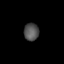
Tissue: skin
Cell type: Epithelial cells
Senescence score: 0.2514
Nuclear area (px): 257
Mean DAPI intensity: 81.37